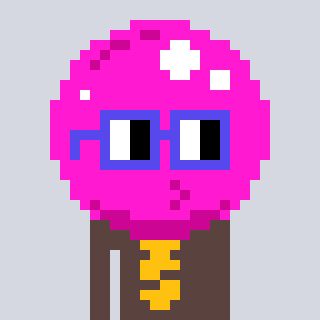
a pixel art character with square blue glasses, a bubblegum-shaped head and a darkbrown-colored body on a cool background